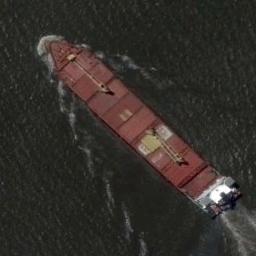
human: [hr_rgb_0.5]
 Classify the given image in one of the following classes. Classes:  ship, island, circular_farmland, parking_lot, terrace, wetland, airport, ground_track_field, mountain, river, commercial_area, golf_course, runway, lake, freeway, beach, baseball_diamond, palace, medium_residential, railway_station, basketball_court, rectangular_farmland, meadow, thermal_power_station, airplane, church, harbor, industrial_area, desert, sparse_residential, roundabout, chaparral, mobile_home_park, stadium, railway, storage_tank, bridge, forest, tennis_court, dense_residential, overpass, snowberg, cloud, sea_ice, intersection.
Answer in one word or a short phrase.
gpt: ship